Field crop: maize
Growth stage: 2
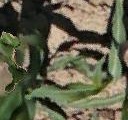
Species: maize